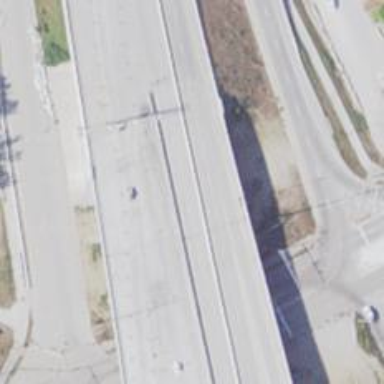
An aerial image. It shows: Motorway bridge.